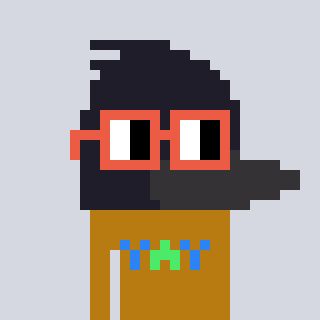
a pixel art character with square orange glasses, a raven-shaped head and a gold-colored body on a cool background